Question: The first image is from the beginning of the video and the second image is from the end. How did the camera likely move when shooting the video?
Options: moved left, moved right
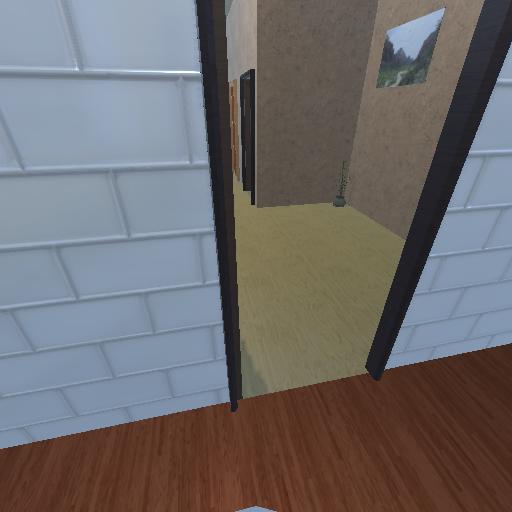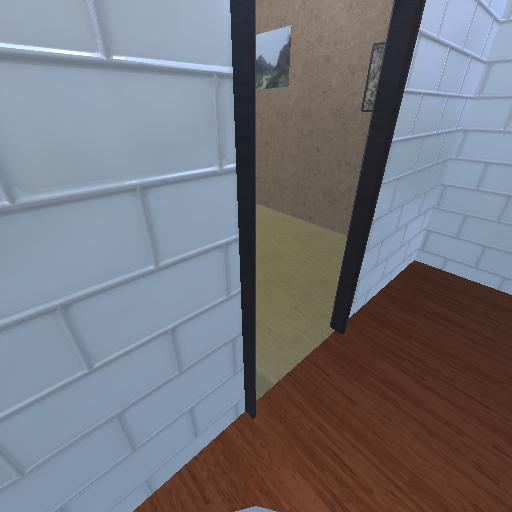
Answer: moved left